Current action and preconditions to check: trajectory_clear

Your task: For each precondition in the list above, predict whether it will hold at this action.

Consider the current scene as observed from the mobile robot's camera, and analyze the predicted future states of all dynamic agents (e.g., people, animals, vehicles, or any moving entities) within the NEXT SECOND.

IMPORTANT: Only answer "very likely" if you are absolutely certain—based on strong, clear evidence—that a dynamic agent will violate the precondition in the predicted future state. Do NOT answer "very likely" for unlikely, ambiguous, or low-probability risks.

Ask yourself for each precondition: Is there a high probability, with clear and convincing evidence, that the predicted future states of any dynamic agent will interfere with the predicted future state of the currently executing action within the NEXT SECOND, causing that precondition to fail?

Assess the risk level based on these predictions. Use "likely" or "very likely" if motions create a clear risk of interference.

Use "neutral" or "improbable" if agents are nearby but their predicted paths are clearly diverging or non-conflicting.

Failure Risk Categories: "very improbable", "improbable", "neutral", "likely", "very likely"

Answer Format: Output ONLY the probability_of_failure value from these categories: "very improbable", "improbable", "neutral", "likely", "very likely"

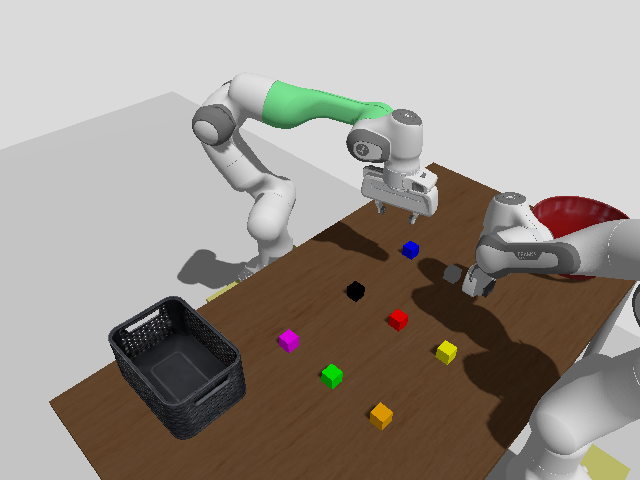

Answer: neutral